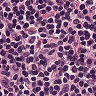
Metastatic tissue present: no